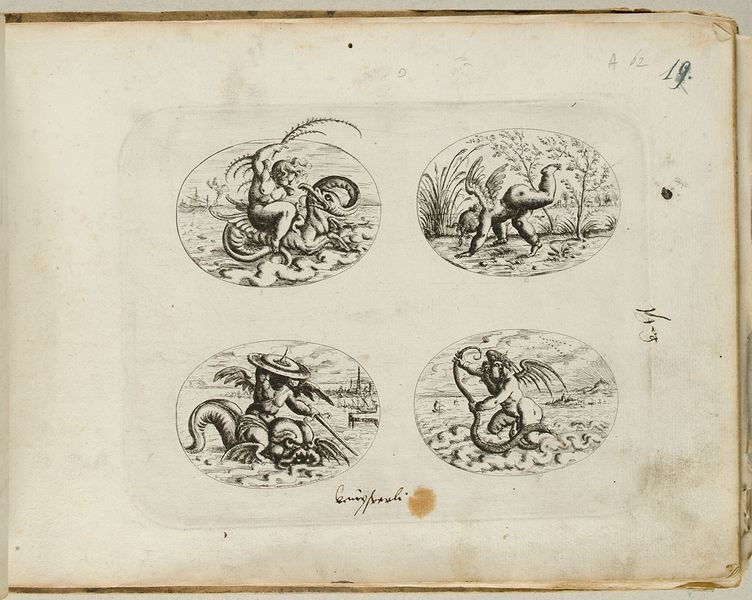
Titel: Vier Putten, Blatt aus dem 'Neuw Grotteßken Buch'
Künstler: Christoph Jamnitzer
Standort: Hamburg
Institution: Museum für Kunst und Gewerbe Hamburg
Schlagwörter: himmel, meer, bewegung, zeichnung, tiere, ornament, blatt, reiter, engel, reiten, papier, grafik, graphik, ornamente, fotografie, photographie, vier, schild, druckgraphik, schwarzweiss, druckgrafik, radierung, stich, nixe, gestalten, fabelwesen, putten, ungeheuer, amoretten, monster, groteske, meeresungeheuer, seeschlange, seeungeheuer, fabeltier, fabeltiere, tierornament, phantastik, gerippt, zwitterwesen, monstrum, reiterbildnis, purzelbaum, knorpelwerk, reproduktionen, druckerzeugnisse, ornamentstich, vorlageblätter, seeschlöange